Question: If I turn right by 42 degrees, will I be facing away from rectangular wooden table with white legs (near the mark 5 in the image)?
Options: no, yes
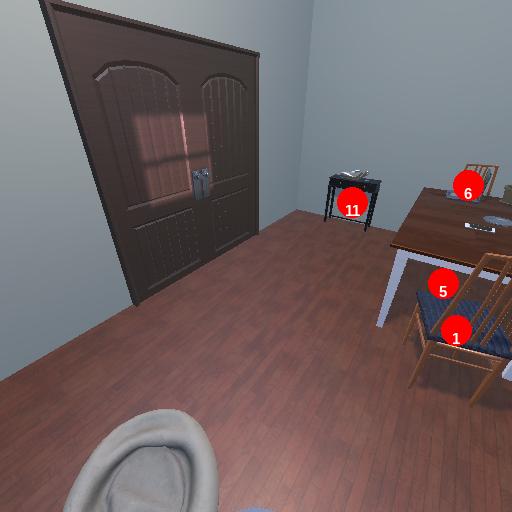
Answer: no